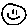
Label: smiley face